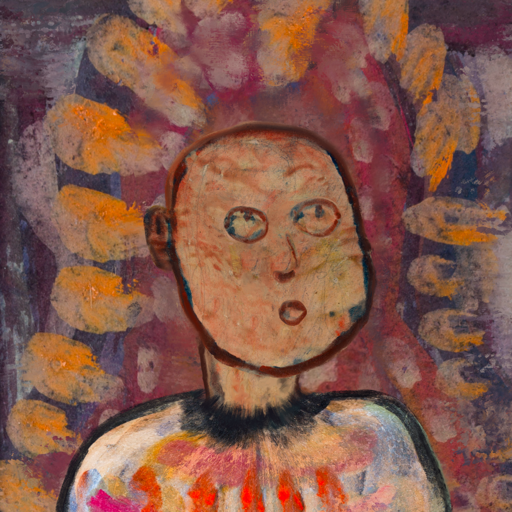
Background: Doll, Head And Neck Side: Orphan, Face Side: Orphan, Bust: Childish, Hair Side: Blank, Head Accessory: Blank, Second Necklace: Blank, Necklace: Blank, Baby: Blank